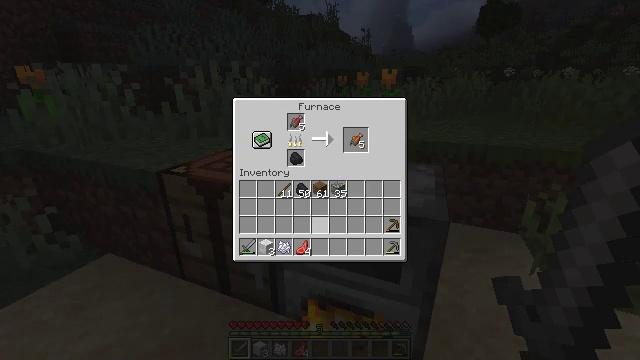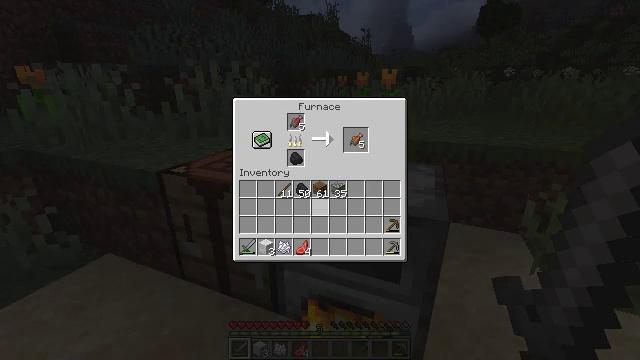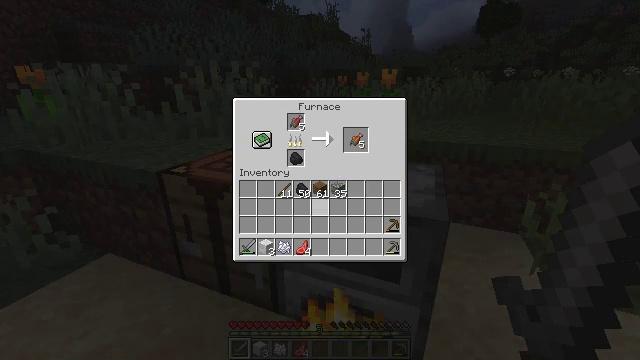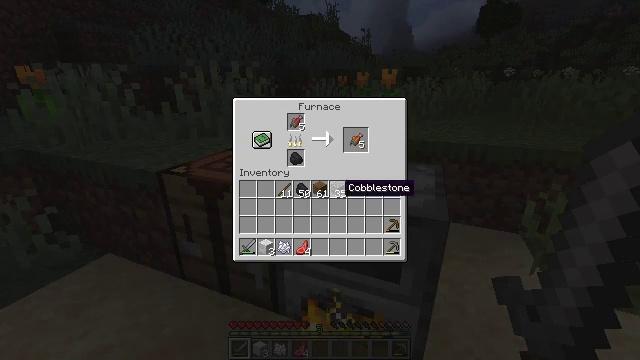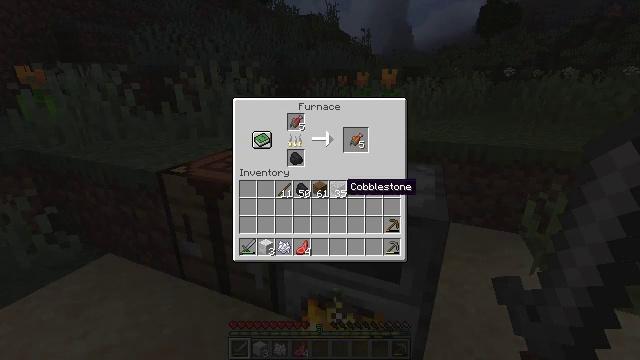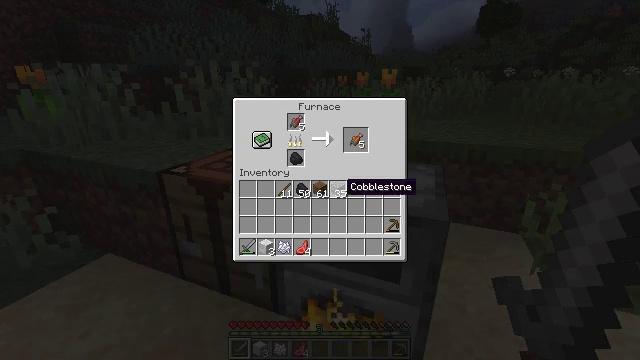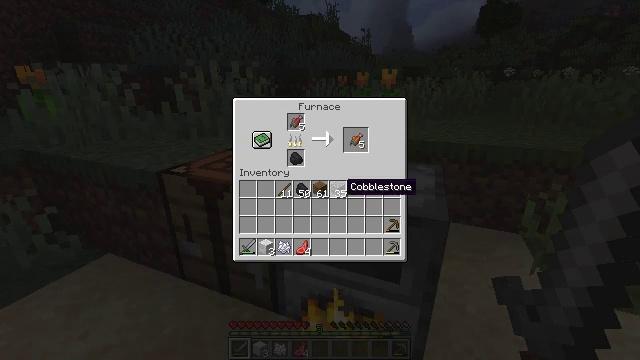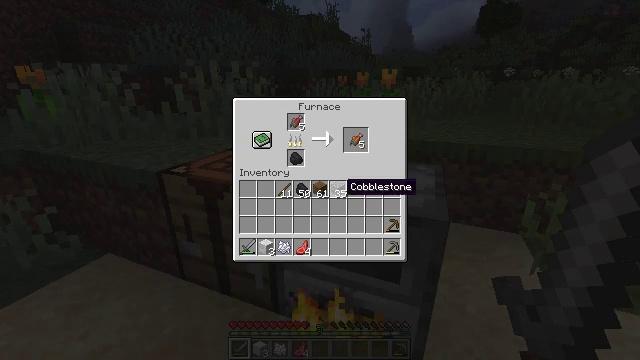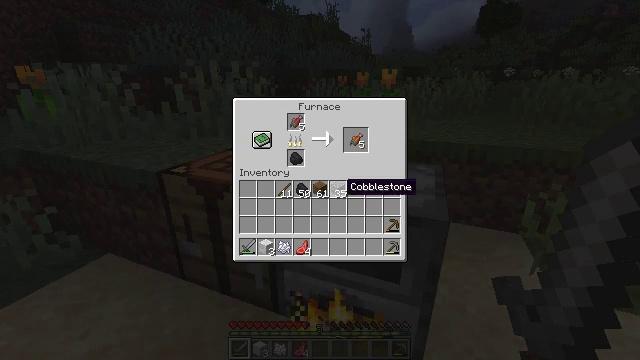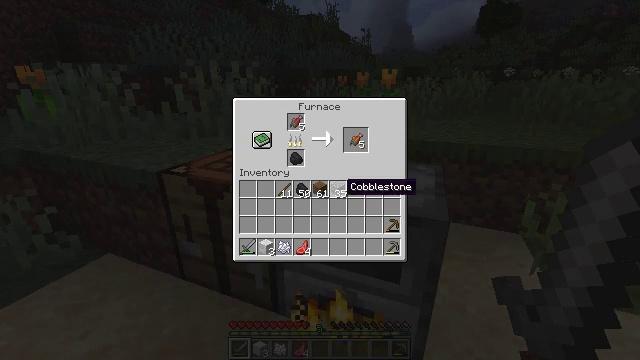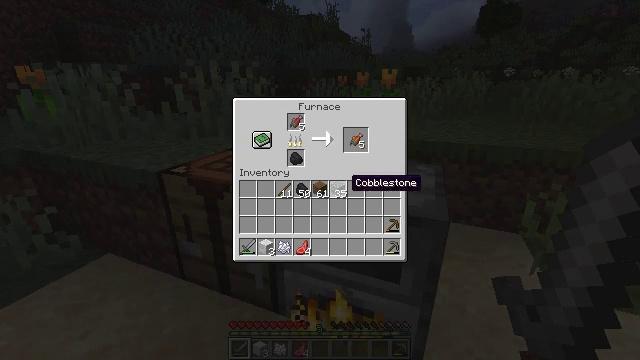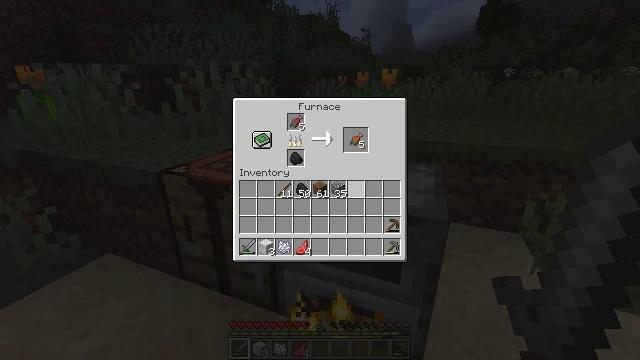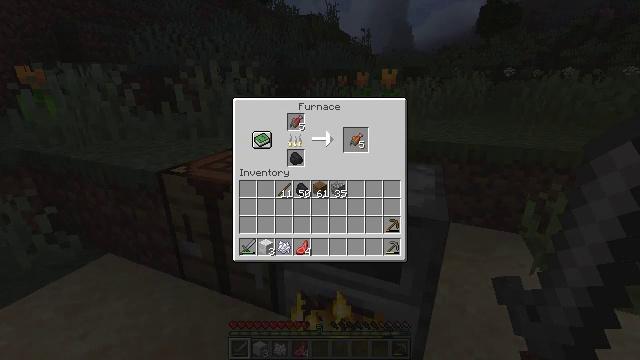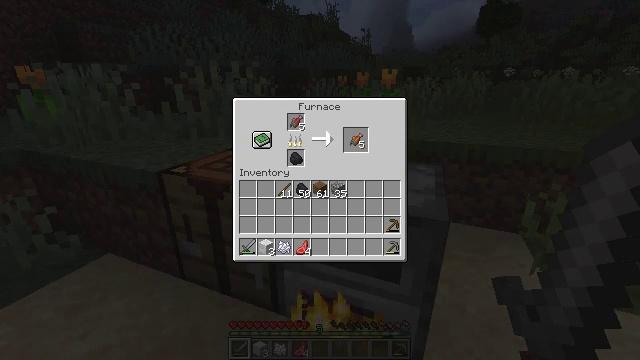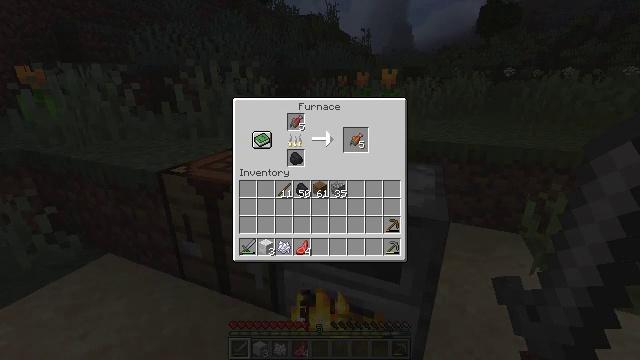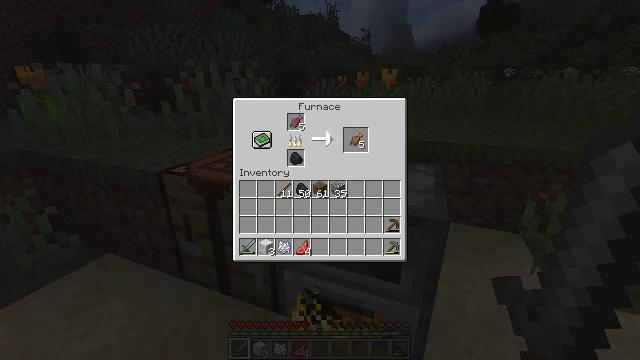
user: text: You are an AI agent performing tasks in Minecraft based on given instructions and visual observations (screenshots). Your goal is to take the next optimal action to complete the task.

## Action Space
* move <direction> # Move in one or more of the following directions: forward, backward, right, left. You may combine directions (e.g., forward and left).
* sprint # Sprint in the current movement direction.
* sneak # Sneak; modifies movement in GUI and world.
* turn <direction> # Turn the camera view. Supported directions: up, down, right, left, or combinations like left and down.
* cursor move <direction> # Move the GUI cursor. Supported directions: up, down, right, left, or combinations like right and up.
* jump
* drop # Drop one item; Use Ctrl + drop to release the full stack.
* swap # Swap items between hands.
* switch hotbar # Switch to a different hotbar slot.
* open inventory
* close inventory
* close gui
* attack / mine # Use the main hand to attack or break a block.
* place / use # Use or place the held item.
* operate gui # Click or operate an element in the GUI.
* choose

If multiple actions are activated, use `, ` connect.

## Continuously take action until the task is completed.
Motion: motion action
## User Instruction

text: Craft a cooked salmon using a furnace.
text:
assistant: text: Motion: cursor move up
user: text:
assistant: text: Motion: no_op
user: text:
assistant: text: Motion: cursor move right
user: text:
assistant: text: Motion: no_op
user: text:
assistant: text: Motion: no_op
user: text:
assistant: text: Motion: no_op
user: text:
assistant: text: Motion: no_op
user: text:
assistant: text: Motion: no_op
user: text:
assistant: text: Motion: no_op
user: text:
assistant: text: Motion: no_op
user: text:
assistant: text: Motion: cursor move right and up
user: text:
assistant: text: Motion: cursor move right and up
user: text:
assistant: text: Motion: sneak, cursor move up
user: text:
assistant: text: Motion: sneak, cursor move up
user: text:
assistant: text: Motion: sneak
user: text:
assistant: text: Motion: sneak
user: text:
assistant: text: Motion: sneak
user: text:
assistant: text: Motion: sneak
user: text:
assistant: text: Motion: sneak, operate gui
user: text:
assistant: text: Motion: sneak, operate gui
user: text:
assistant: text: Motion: sneak, operate gui
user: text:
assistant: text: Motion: sneak
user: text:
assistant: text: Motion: sneak
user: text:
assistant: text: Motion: sneak
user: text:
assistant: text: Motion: sneak
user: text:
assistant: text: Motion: sneak
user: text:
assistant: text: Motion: sneak
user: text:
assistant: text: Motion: sneak
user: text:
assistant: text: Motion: sneak
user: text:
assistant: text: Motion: sneak, operate gui